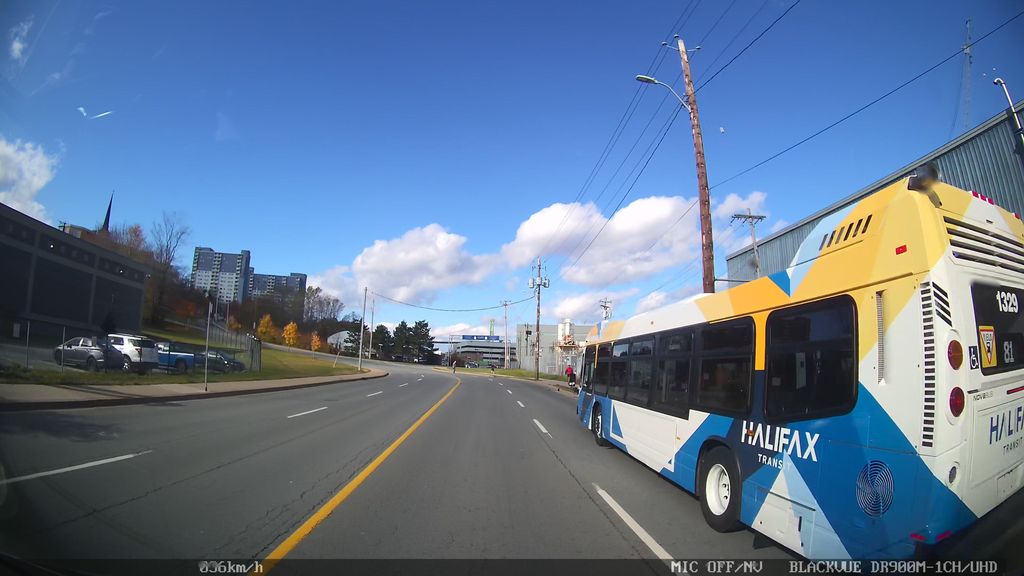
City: halifax